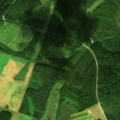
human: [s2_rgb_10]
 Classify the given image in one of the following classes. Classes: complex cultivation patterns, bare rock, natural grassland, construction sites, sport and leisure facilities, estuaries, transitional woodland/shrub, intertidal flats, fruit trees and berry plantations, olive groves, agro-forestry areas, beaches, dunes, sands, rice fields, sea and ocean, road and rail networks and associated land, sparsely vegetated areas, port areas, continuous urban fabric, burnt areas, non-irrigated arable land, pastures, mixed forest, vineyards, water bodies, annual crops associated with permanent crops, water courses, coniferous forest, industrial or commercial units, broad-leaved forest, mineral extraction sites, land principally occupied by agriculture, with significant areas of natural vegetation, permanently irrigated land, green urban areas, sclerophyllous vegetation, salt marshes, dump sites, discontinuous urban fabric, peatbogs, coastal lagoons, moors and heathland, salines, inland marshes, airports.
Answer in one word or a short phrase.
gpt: non-irrigated arable land, mixed forest, transitional woodland/shrub